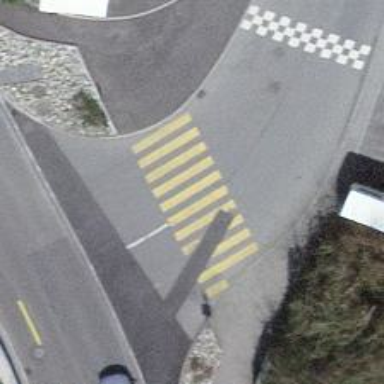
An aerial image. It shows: Uncontrolled zebra crossing with notable zebra markings.